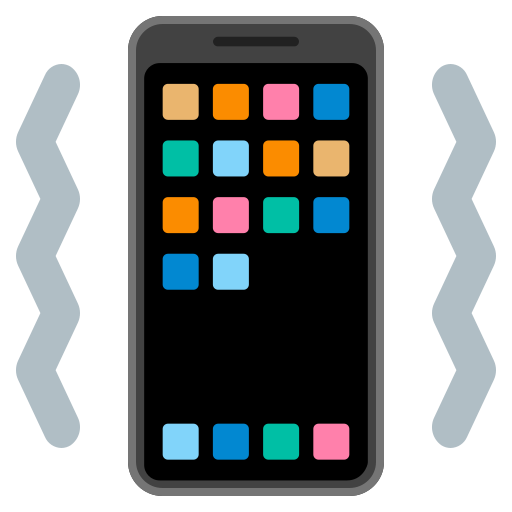
Emoji: 📳